This time-frequency spectrogram was computed from a bearing vibration snapshot; brighter regions carry more energy. Determine the bearing's health state. Answer with exactly one of: normal, inner_race, outer_race, ball.
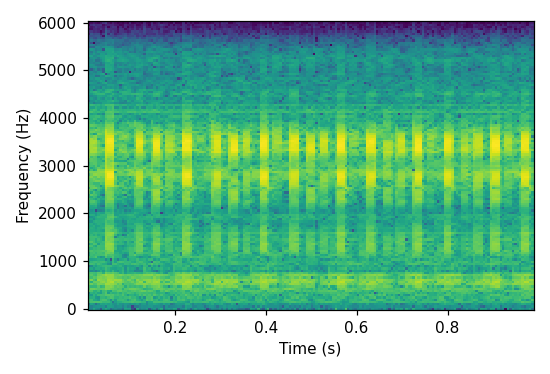
Answer: outer_race